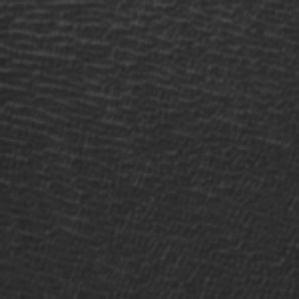
Label: frost